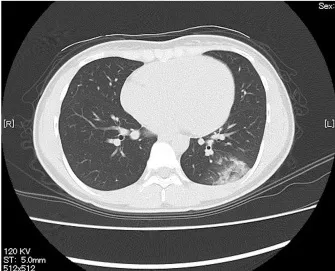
Chest imaging showing signs of COVID-19. . B, C: Chest computed tomography showing a patchy infiltrative shadow in the left lower lobe.
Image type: radiology (ct)